Field crop: maize
Growth stage: 2
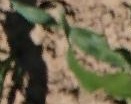
Species: maize